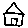
Label: house